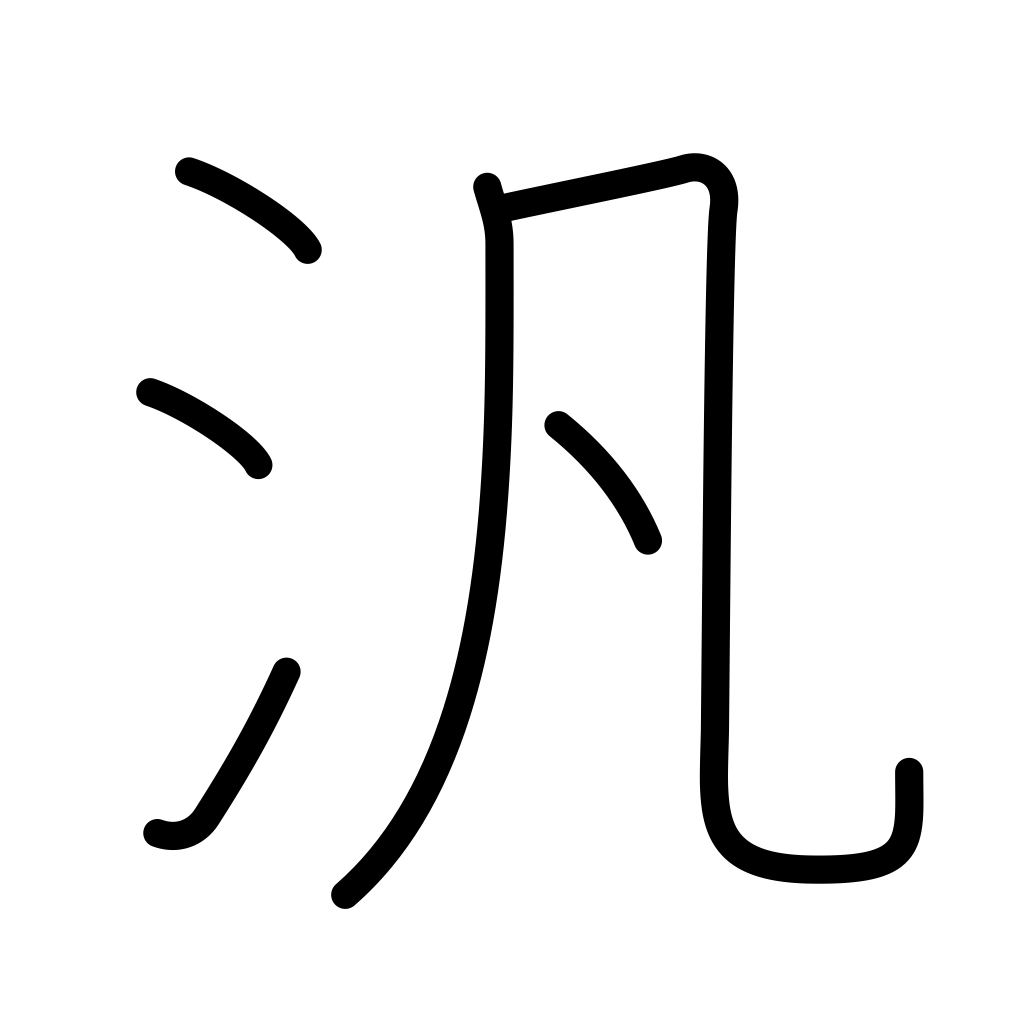
Meaning: pan-